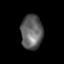
Tissue: lung
Cell type: Others
Senescence score: 0.2017
Nuclear area (px): 732
Mean DAPI intensity: 99.314